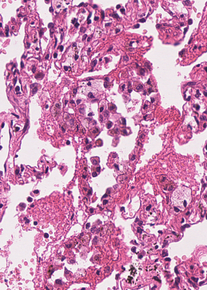
Tumor epithelial tissue: no
Tumor-associated stroma tissue: no
Normal tissue: yes